Aerial crown-view tile of a tropical tree (Barro Colorado Island, Panama), acquired 20240611:
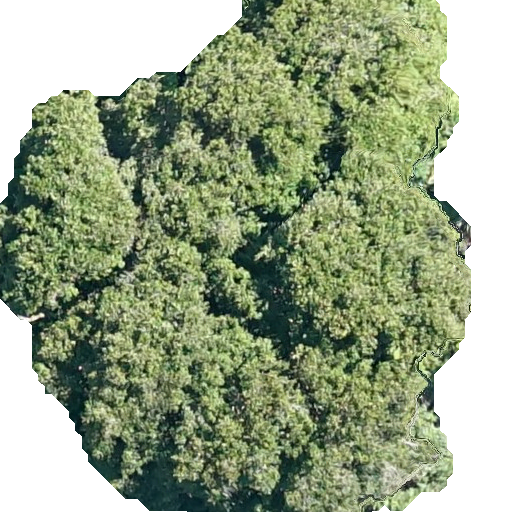
Species: Prioria copaifera
GBIF accepted scientific name: Prioria copaifera
Crown area: 330.212 m²